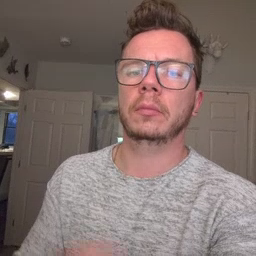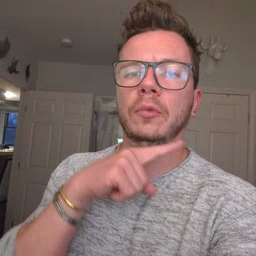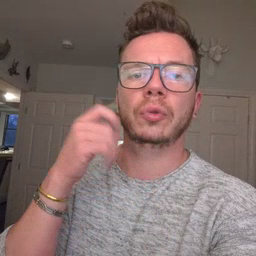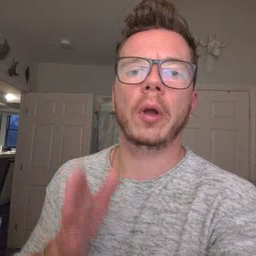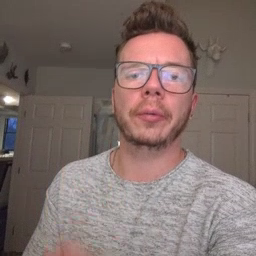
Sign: dryer